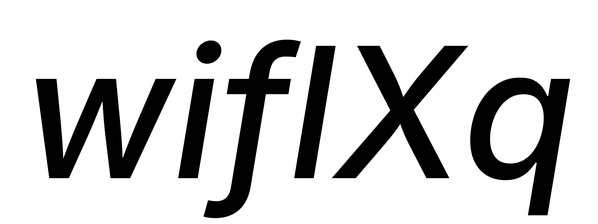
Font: Inter-Italic_Medium_Italic